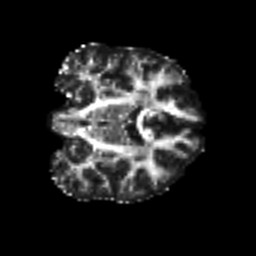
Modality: FA
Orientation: coronal
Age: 25
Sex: male
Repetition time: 8.4 s
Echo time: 0.09 s